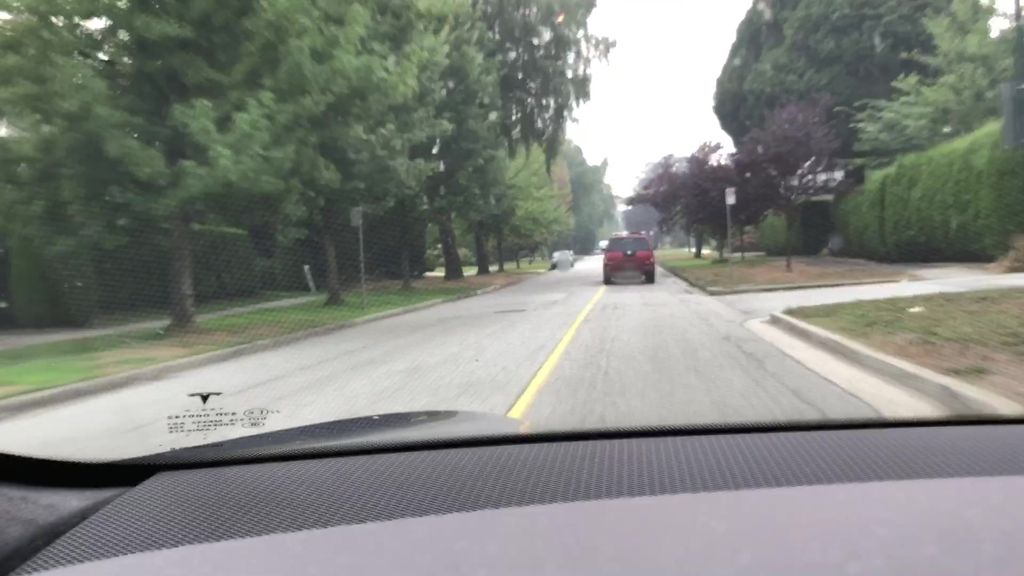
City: vancouver